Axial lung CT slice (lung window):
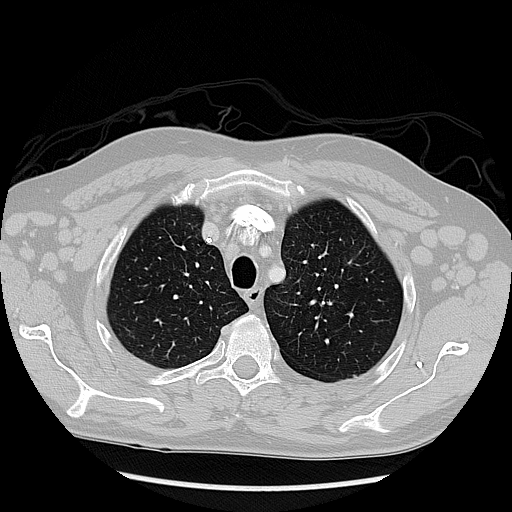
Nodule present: no